Question: I am passing keyword as the parameter to function and want to save the value of that keyword to a variable.
The is in the form of a dictionary:

This is the code so far:
'''
def foo(**var2):
print (var2)
foo(source_id=3, limit = 200)
foo(research_id = 1)
'''
I want to save values of 'source_id', 'limit' and 'research_id' to a variable.
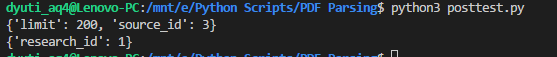
Answer: If you want to store the keyword arguments into variables, you should try:
'''
def foo(**var2):
s_id = var2.get('source_id')
limit = var2.get('limit')
research_id = var2.get('research_id')
print('source_id = ', s_id)
print('limit = ', limit)
print('research_id = ', research_id)
foo(source_id=3, limit=200)
'''
prints
'''
source_id = 3
limit = 200
research_id = None
'''
and
'''
foo(research_id=1)
'''
prints
'''
source_id = None
limit = None
research_id = 1
'''